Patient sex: F
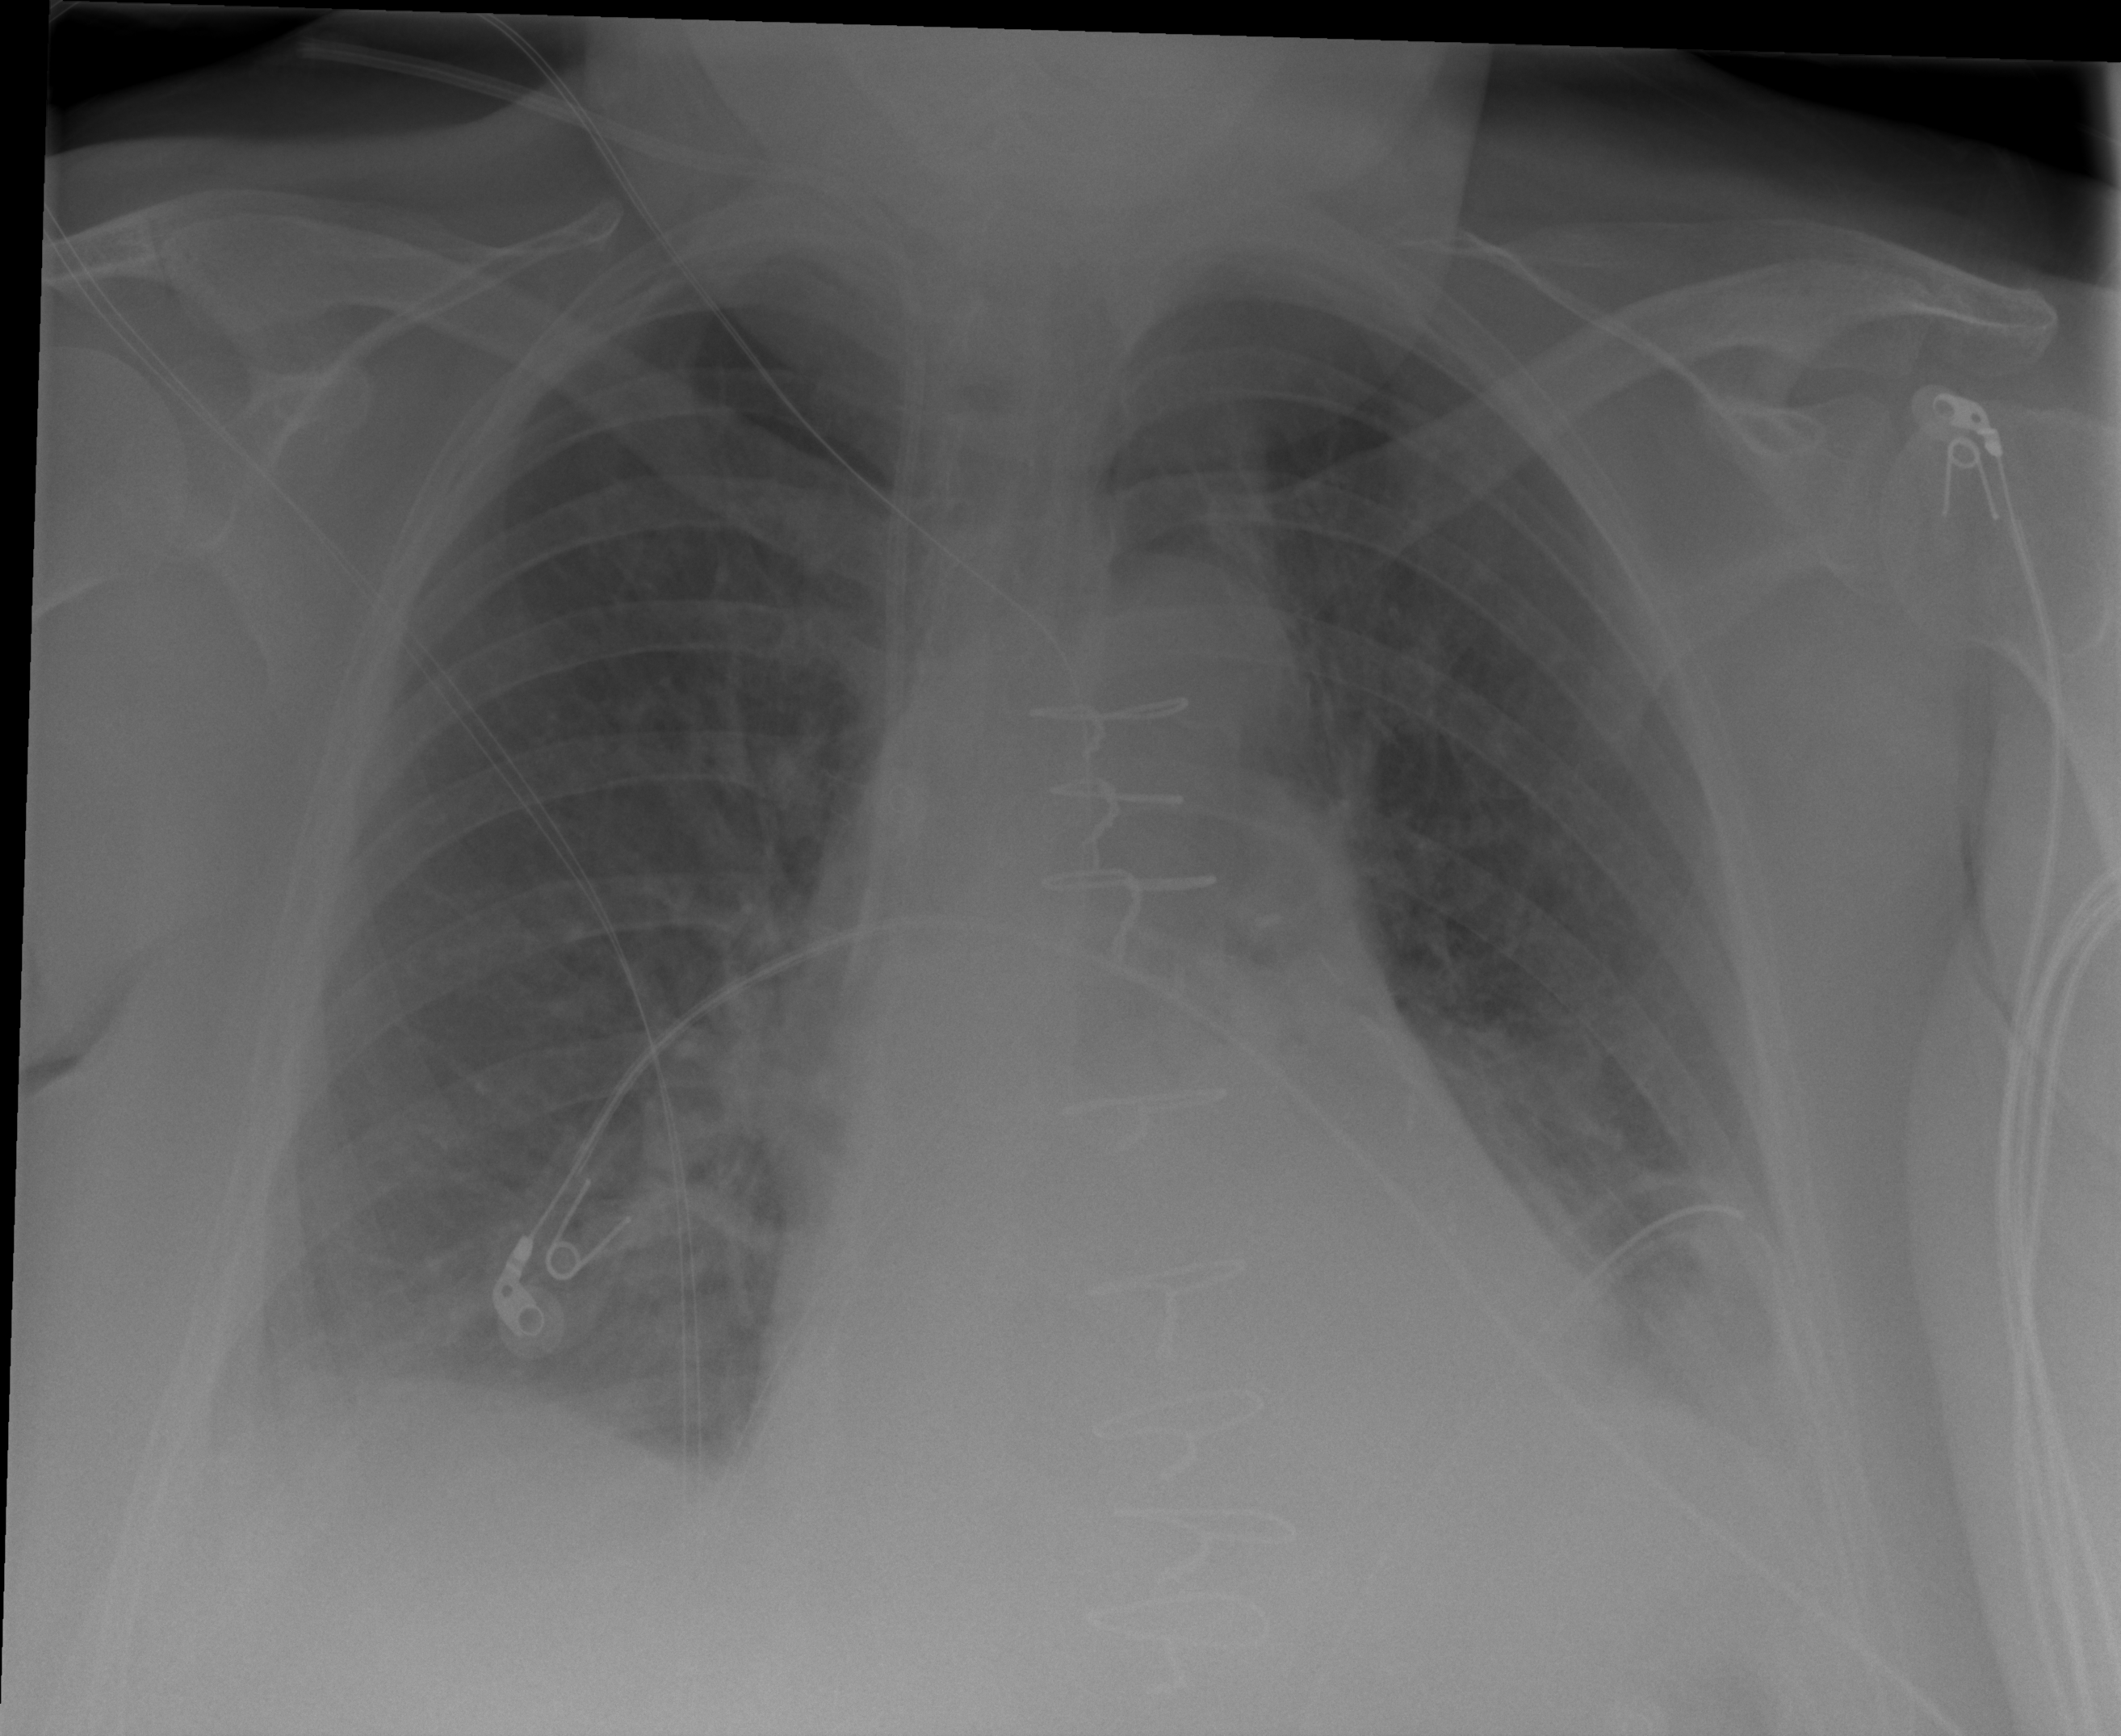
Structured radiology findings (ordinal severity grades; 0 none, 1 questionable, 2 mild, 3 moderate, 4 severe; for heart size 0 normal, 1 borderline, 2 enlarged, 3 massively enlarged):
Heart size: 2
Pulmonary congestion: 0
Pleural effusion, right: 2
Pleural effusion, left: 2
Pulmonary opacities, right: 0
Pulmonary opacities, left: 0
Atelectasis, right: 2
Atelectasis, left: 2